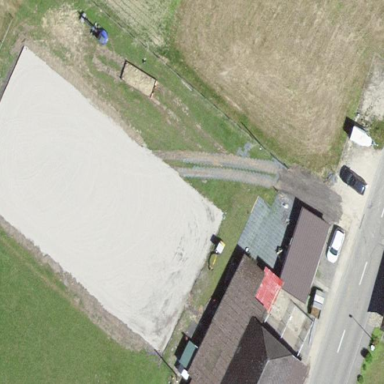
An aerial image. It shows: Equestrian pitch for leisure land use.